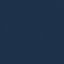
Label: SeaLake